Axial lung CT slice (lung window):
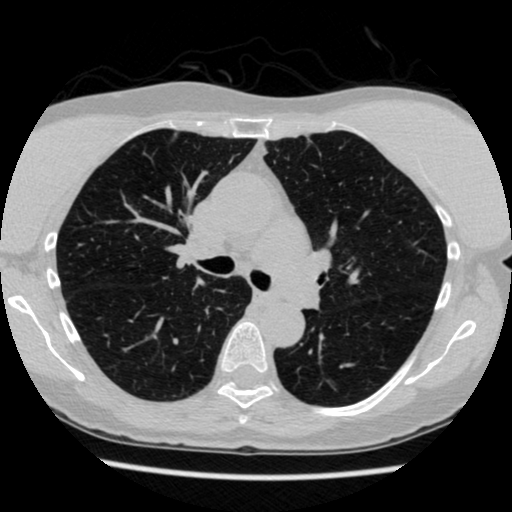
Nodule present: no